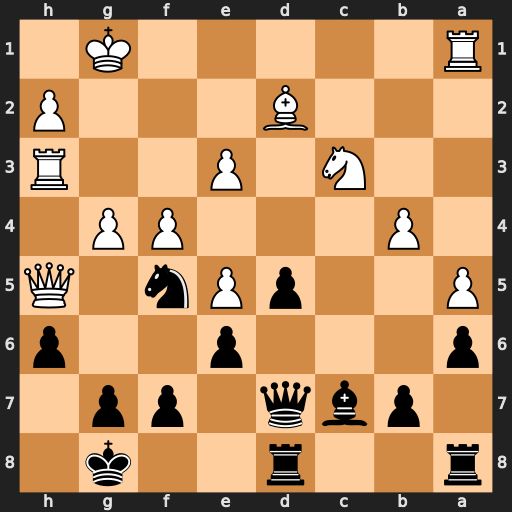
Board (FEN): r2r2k1/1pbq1pp1/p3p2p/P2pPn1Q/1P3PP1/2N1P2R/3B3P/R5K1
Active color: b
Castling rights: -
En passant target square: -
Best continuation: g6 Qxg6+ fxg6